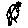
Label: bird